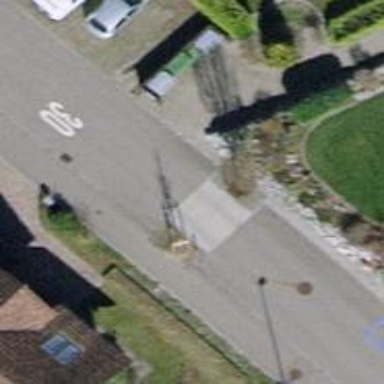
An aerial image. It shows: Traffic calming feature called choker.